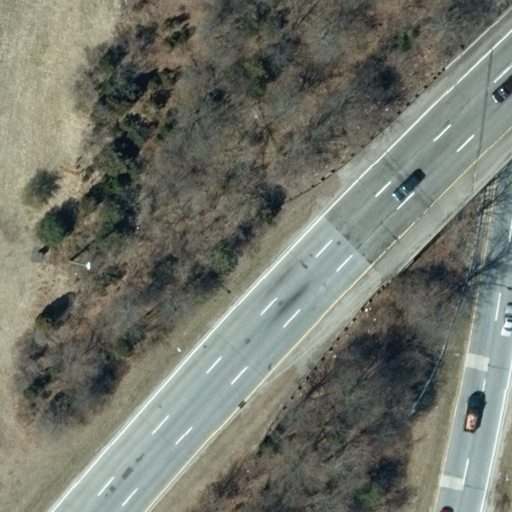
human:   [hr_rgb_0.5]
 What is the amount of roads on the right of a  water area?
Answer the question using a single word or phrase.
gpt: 0

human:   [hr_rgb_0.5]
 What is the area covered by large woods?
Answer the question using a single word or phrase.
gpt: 6505m2

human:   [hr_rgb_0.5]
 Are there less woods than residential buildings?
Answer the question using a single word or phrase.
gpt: no

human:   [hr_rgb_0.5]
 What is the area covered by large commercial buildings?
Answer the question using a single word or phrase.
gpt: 0m2

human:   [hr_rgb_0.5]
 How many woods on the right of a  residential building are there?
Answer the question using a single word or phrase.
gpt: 0

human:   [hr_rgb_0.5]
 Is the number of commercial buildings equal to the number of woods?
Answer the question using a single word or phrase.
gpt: no

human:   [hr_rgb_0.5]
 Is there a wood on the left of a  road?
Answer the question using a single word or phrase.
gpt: no

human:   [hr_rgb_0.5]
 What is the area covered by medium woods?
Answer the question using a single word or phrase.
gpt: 0m2

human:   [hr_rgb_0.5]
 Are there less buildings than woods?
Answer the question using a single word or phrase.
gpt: yes

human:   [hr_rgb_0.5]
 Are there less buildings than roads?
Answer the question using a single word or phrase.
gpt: yes

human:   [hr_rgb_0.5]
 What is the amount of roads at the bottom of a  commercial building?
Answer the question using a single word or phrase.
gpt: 0

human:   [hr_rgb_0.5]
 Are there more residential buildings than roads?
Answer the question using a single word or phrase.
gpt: no

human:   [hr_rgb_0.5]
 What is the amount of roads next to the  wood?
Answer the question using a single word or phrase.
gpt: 3

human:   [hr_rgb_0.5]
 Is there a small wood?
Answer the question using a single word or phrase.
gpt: no

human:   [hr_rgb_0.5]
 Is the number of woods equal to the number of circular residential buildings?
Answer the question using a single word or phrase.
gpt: no

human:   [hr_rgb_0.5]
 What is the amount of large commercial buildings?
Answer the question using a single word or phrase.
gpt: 0

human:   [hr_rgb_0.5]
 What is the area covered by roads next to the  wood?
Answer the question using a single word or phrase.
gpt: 0m2

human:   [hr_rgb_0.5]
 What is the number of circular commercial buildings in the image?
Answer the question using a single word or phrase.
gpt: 0

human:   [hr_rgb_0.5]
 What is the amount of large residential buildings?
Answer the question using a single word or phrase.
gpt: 0

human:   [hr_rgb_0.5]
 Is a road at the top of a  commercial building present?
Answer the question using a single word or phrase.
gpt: no

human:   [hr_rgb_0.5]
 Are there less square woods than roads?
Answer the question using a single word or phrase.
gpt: yes

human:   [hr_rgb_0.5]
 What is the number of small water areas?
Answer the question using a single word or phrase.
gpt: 0

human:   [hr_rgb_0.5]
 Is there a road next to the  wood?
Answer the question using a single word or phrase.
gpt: yes

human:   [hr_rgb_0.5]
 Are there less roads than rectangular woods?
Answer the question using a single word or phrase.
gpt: no

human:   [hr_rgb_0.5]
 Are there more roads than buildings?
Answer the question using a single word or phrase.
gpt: yes

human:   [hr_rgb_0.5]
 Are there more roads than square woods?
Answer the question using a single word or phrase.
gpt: yes

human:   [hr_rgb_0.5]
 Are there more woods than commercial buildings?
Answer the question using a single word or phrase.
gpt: yes

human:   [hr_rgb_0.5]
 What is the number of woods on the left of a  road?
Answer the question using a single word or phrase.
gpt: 0

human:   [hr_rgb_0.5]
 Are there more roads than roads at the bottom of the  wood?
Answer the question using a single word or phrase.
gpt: yes

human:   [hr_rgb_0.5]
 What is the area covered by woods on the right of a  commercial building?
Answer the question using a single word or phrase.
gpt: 0m2

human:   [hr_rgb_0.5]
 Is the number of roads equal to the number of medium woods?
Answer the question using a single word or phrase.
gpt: no

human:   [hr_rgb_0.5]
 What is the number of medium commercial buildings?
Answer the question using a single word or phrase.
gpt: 0

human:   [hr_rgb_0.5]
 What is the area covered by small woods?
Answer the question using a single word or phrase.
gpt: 0m2

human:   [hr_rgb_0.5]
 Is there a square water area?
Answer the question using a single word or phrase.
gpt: no

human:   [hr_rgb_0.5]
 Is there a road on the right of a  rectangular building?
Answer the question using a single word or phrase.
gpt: no

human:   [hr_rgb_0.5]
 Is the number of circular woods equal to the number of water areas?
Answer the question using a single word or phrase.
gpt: yes